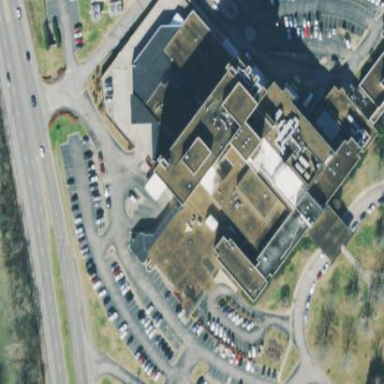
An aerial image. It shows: Hospital building.